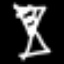
Label: hourglass